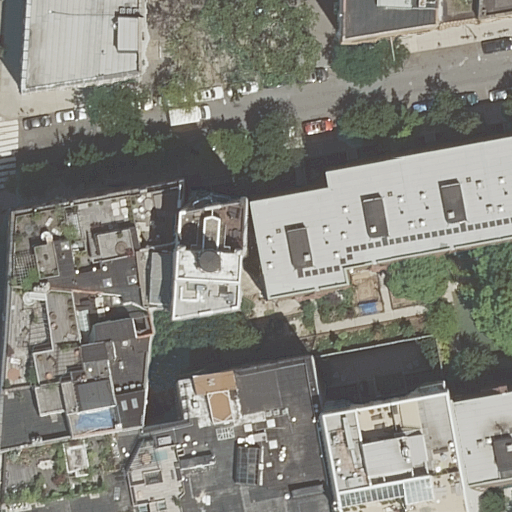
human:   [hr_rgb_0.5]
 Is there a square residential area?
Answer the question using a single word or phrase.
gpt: no

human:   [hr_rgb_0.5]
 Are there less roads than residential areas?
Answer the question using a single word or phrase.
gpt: no

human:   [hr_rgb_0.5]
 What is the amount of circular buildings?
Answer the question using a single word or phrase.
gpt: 0

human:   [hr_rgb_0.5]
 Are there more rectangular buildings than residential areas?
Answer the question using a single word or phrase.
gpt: yes

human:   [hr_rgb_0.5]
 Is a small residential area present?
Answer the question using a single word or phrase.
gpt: no

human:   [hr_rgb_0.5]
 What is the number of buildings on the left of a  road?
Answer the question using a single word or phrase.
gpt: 3

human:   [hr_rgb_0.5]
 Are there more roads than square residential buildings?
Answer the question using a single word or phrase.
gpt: yes

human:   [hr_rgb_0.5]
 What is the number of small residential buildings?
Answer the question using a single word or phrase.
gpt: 1

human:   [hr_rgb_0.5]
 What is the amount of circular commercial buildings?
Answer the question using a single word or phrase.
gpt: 0

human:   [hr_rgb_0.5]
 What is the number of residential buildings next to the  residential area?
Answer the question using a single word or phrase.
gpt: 11

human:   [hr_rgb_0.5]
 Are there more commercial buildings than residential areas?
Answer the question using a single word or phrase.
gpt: no

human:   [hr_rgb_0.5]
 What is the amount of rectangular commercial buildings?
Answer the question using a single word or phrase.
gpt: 0

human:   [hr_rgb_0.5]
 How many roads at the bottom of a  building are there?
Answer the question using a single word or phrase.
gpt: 2

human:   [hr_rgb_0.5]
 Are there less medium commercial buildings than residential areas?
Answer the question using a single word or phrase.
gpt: yes

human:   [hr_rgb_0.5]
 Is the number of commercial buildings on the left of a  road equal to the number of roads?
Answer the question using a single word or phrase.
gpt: no

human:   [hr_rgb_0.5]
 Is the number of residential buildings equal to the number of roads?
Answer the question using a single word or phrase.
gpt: no

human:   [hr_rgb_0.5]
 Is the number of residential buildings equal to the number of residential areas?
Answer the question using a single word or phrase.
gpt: no

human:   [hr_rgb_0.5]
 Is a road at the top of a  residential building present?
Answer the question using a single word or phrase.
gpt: yes

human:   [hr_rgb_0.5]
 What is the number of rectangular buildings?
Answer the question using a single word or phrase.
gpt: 8

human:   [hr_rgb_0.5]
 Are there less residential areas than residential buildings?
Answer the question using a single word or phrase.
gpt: yes

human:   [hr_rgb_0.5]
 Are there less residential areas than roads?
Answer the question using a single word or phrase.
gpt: yes

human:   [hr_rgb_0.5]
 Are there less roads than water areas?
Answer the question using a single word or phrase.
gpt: no

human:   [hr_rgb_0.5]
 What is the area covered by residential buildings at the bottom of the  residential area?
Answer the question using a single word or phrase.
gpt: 0m2

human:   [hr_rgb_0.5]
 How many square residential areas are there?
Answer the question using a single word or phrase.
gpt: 0

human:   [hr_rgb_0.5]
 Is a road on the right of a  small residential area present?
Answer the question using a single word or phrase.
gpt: no

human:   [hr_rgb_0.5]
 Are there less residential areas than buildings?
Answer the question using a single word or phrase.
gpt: yes

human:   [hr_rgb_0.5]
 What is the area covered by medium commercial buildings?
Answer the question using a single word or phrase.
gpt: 0m2

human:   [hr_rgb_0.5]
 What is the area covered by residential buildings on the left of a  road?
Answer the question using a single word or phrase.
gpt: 1808m2

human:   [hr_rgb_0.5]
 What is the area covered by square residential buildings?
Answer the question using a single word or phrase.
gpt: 0m2

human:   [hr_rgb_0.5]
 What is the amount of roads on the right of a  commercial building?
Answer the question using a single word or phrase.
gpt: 0

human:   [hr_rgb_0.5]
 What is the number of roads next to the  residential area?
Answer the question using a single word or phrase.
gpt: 3

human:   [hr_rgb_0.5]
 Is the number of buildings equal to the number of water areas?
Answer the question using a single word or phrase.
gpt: no

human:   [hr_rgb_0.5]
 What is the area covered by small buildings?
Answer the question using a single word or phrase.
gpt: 85m2

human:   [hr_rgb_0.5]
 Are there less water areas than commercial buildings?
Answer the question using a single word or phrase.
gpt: no

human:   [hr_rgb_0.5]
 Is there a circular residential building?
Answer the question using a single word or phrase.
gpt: no

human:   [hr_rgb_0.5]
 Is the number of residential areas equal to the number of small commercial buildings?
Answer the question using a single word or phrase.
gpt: no